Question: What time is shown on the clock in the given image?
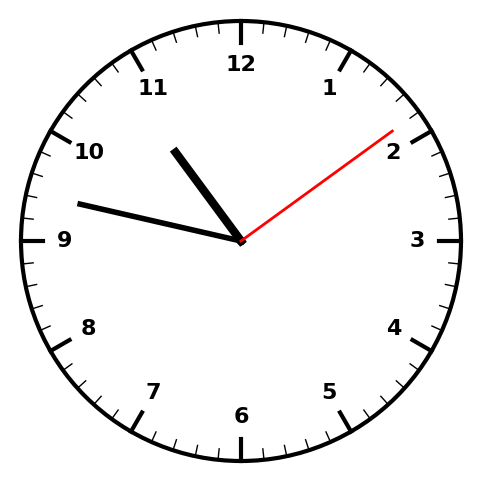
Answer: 10:47:09